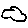
Label: cloud